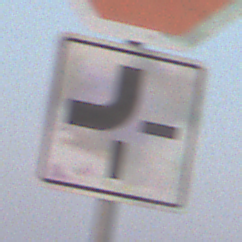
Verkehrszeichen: VerlaufVorfahrtsstrasse2
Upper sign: Stop
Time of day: SunriseSunset
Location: Outdoor (Nature)
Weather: Clear
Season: NotSpecified
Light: Natural